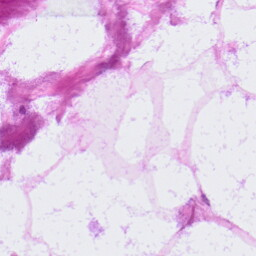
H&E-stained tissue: LymphNode